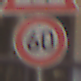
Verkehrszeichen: Geschwindigkeit60
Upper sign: FussgaengerLinks
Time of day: NotSpecified
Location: Indoor (Urban)
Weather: NotSpecified
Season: NotSpecified
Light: Artificial